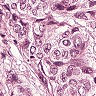
Metastatic tissue present: yes